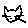
Label: cat